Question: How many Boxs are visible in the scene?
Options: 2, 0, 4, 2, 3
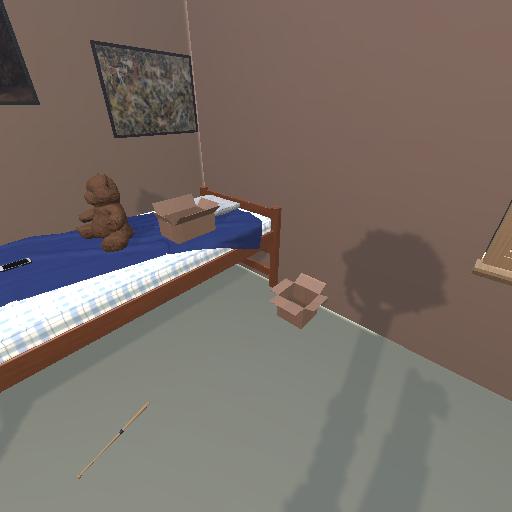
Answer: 2